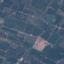
Land use / land cover: PermanentCrop